Question: i am making a history page for a website. The structure of my classes is something like this:

'''
class Person(models.Model):
name = models.CharField(max_length=100)
type = models.CharField(max_length=30)
class History(models.Model):
date = models.DateField(max_length=100)
action = models.CharField(max_length=250)
person = models.ForeignKey(Person)
class Parent(Person):
#some attributes that are not relevant
class Son(Person)
parent = models.ForeignKey(Parent)
#other attributes that are not relevant
'''
its quite simple... i have a that has multiple both can do on the website and they are all saved in the History table that has a reference to the Person that executed the action. The history table is something like:
'''
date | action | person_id
----------------------------------------
16-12-2010 | saved profile | 1
16-12-2010 | new child | 2
'''
for a Parent i need to display all his actions and the action of his sons
Using sql it would be:
'''
SELECT * FROM History where person_id=1
UNION
SELECT h.* FROM History h JOIN Son s ON s.person_ptr_id=h.person_id WHERE s.parent_id=1
'''
but i have no idea how to do that using django's ORM. Myabe using two querys? a loop?
Do you have any ideas? i'd really appreciate some help.. thanks in advance
BTW: i'm using django 1.1
i added the attributes in the classes. These are just examples, my tables have more attributes, but this is how django translate the relations into tables
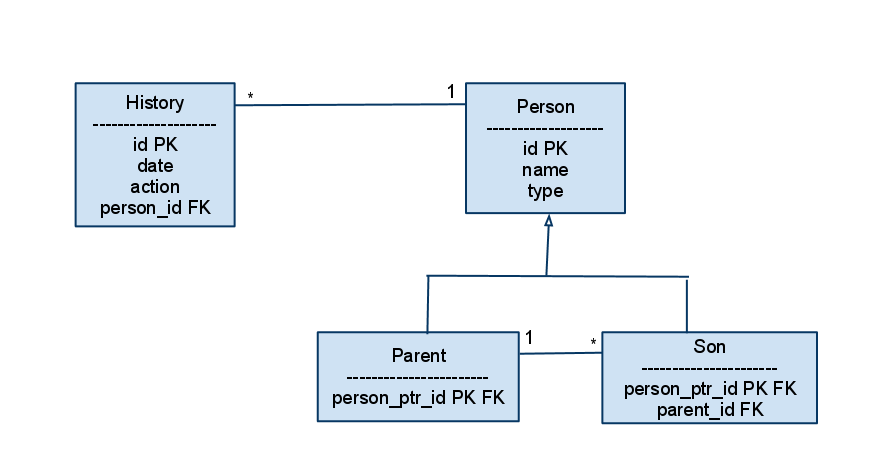
Answer: I think this is the sql:
'''
p = Parent.objects.get(id=1)
history_qs = History.objects.all()
history_qs = history_qs.filter(Q(person=p)|Q(person__in=Son.objects.filter(parent=p)))
'''
The union is not necesary.